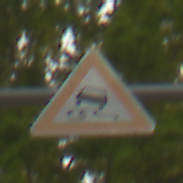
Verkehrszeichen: SchleuderOderRutschgefahr
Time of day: SunriseSunset
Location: Outdoor (RoadRail)
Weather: Clear
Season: NotSpecified
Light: Natural